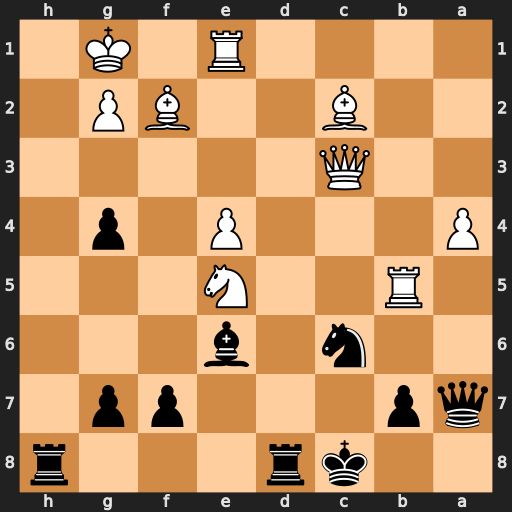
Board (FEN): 2kr3r/qp3pp1/2n1b3/1R2N3/P3P1p1/2Q5/2B2BP1/4R1K1
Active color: b
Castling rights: -
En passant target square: -
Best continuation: Rh1+ Kxh1 Qxf2 Nxg4 Bxg4